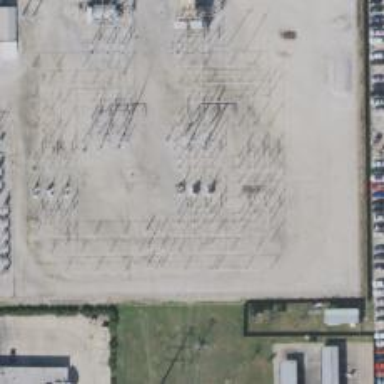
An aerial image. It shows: Switch used for power control.